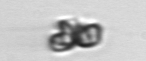
Label: Corymbellus